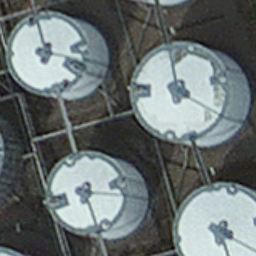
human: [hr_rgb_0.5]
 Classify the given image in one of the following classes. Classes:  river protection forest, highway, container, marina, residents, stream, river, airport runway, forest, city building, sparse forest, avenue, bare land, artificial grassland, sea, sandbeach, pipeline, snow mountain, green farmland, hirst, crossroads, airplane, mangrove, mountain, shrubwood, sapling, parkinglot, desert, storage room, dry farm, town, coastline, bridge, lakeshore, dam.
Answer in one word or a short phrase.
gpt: storage room